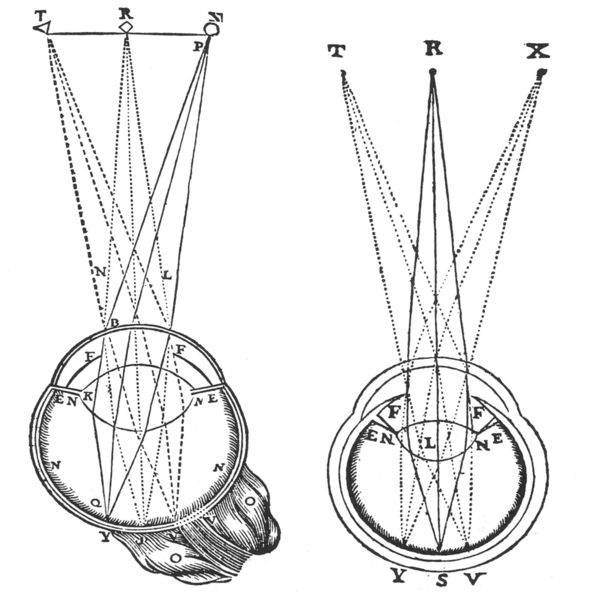
Titel: Diagrams of the dioptrics of the eye from Descartes
Künstler: R. Descartes
Schlagwörter: licht, schwarz, zeichnung, anatomie, sehen, auge, kreis, perspektive, studie, grafik, linien, ring, striche, schnitt, schraffur, stich, buchstaben, kreise, entwurf, pupille, krümmung, sicht, muskel, legende, winkel, berechnung, mathematik, vermessung, linse, strang, refelexion, physik, optik, glaskörper, hornhaut, netzhaut, t, r, s, x, n, v, f, q, y, sehnerv, augenlinse, grafuk